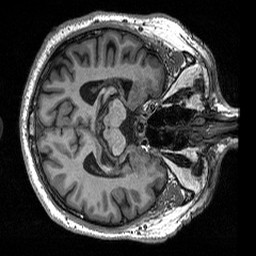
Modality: T1w
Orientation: axial
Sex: male
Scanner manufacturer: siemens
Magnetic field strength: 3 T
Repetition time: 2.3 s
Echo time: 0.00298 s